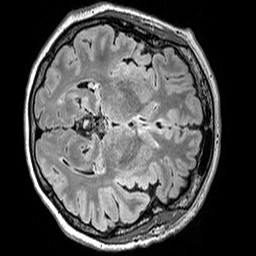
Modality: FLAIR
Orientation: axial
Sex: female
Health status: ill
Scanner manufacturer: siemens
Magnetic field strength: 3 T
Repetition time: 5 s
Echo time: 0.388 s